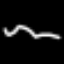
Label: squiggle